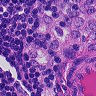
Metastatic tissue present: no